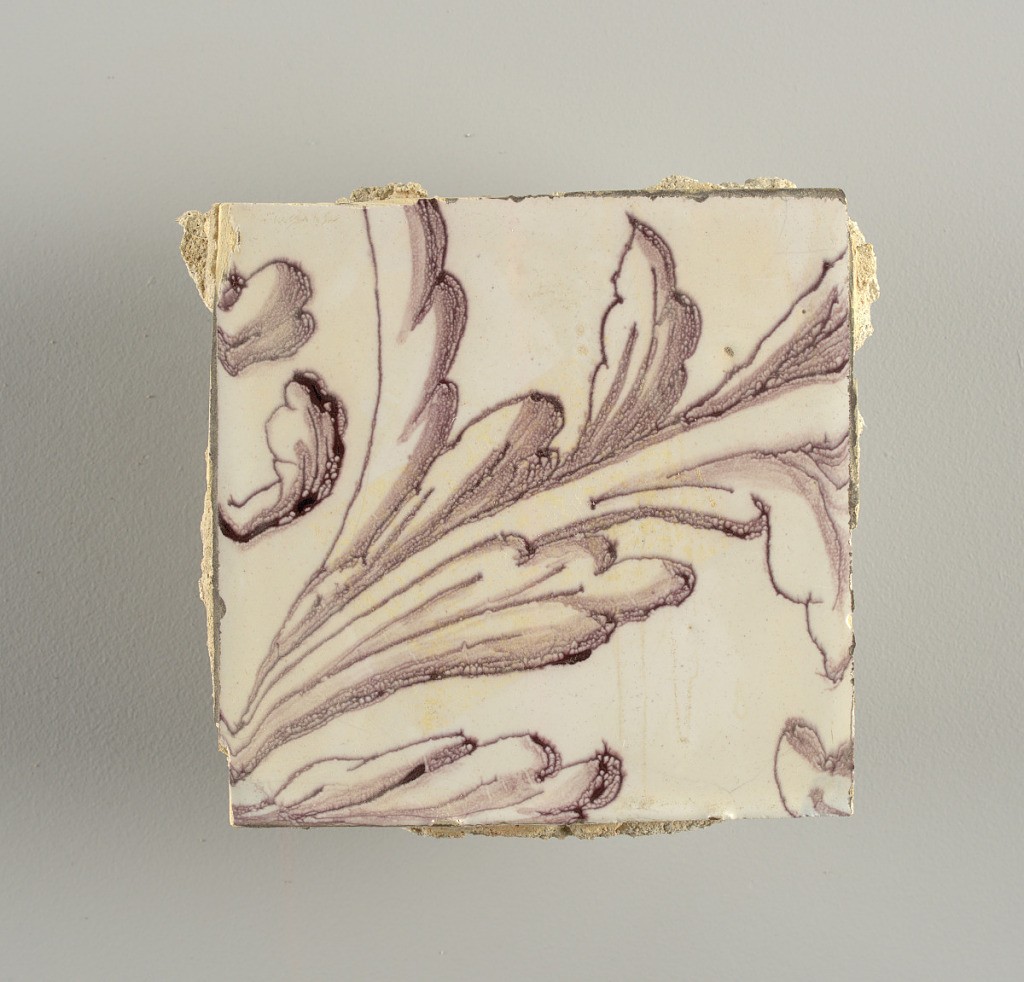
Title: Tile wall facing
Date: ca. 1725
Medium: Tin-glazed earthenware, underglaze
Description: Horizontal rectangle.  Thirty tiles wide and twenty-three tiles high with opening for fireplace eleven tiles wide and ten high.  Foliage arabesques disposed about three vertical axes from which are emphazised by urns at center and right, and at left by the figure of a standing woman carrying an infant on her arm and accompanied by two children.